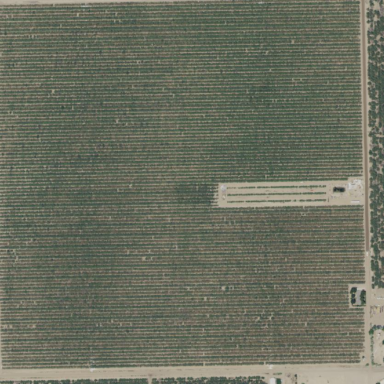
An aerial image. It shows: Orchard filled with almond trees.